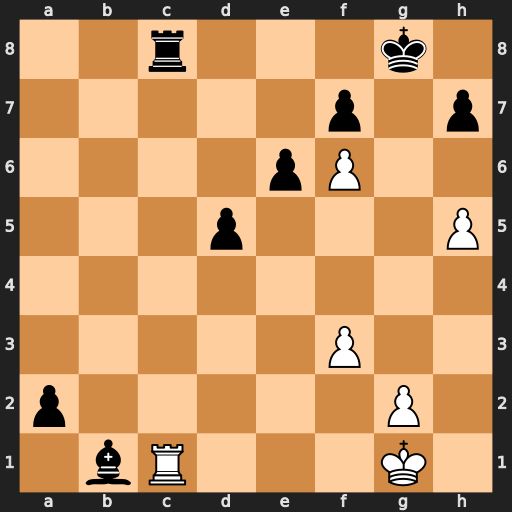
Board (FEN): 2r3k1/5p1p/4pP2/3p3P/8/5P2/p5P1/1bR3K1
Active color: w
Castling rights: -
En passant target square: -
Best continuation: Rxc8#